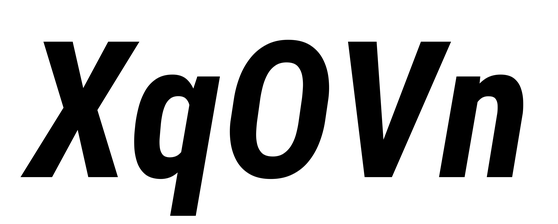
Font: Roboto-Italic_Condensed_Bold_Italic